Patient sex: F
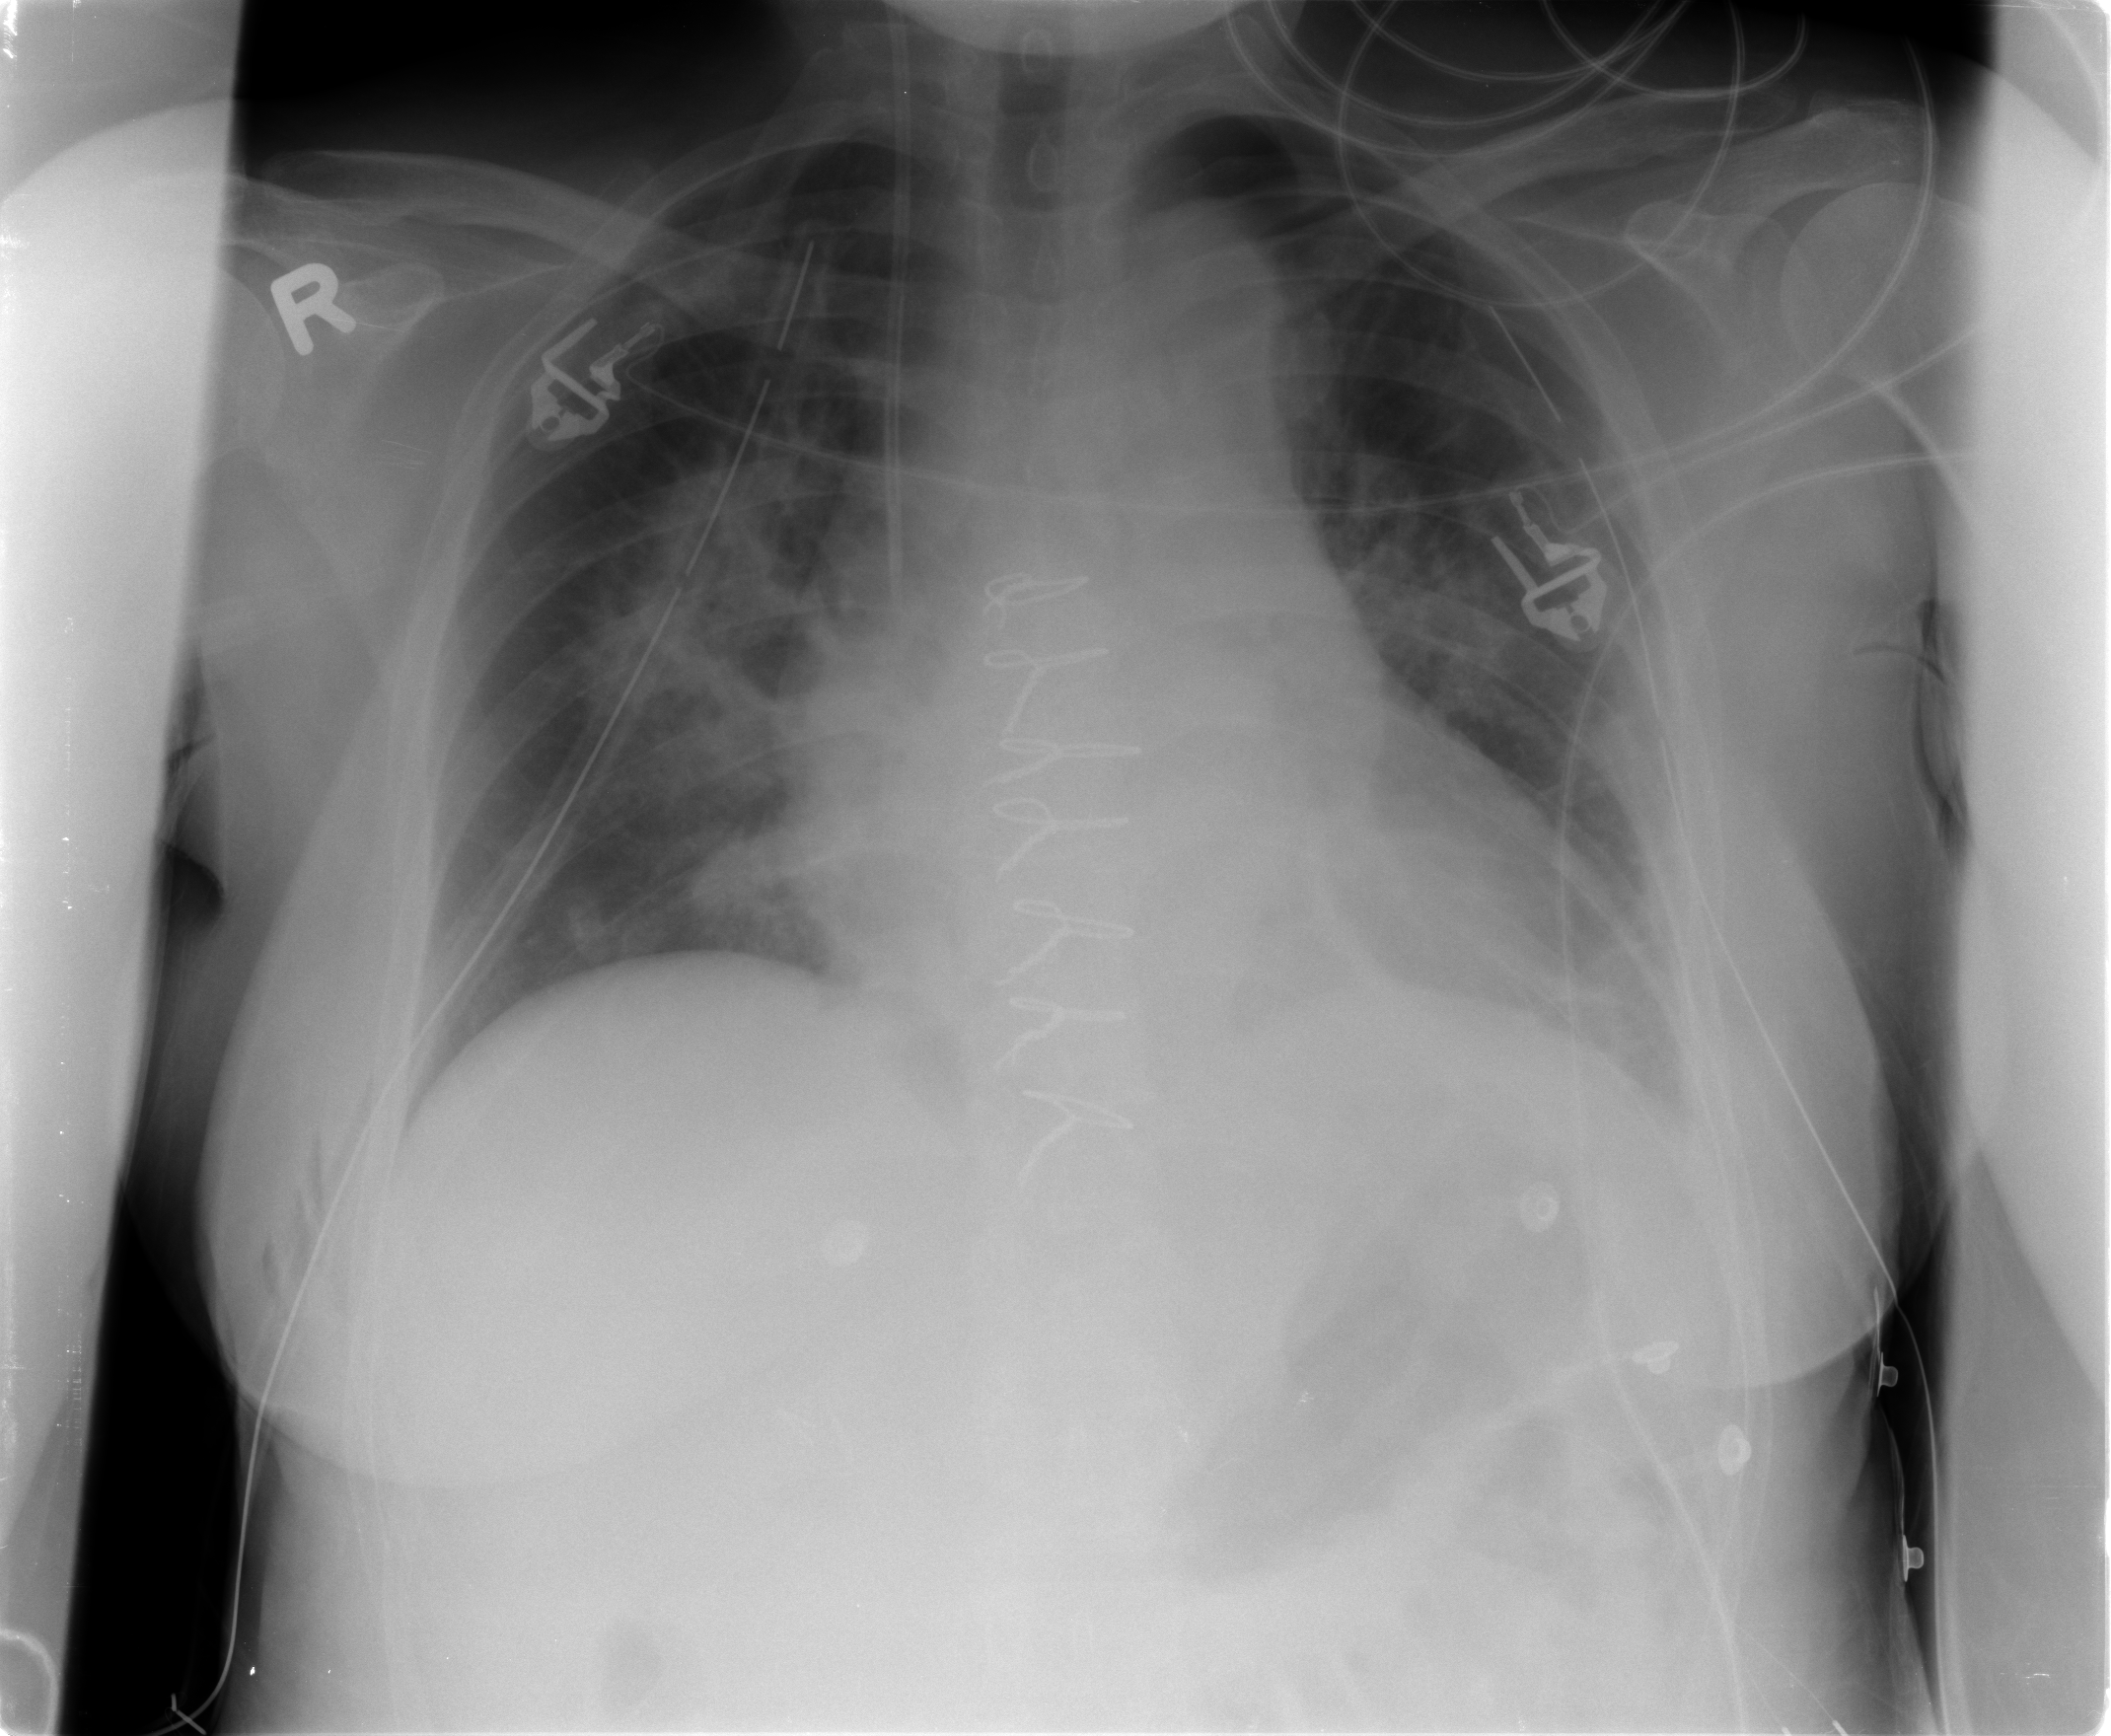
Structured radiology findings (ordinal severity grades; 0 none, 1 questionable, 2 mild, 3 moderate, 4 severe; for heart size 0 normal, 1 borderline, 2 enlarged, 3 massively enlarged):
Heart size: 2
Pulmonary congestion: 2
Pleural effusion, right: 0
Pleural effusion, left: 0
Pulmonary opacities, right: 2
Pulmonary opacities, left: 1
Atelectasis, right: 2
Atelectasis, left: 2